Interaction volume radius: 10 \u00c5
Interaction volume height: 15 \u00c5
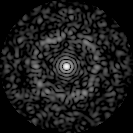
Disorder parameter: 0.8137